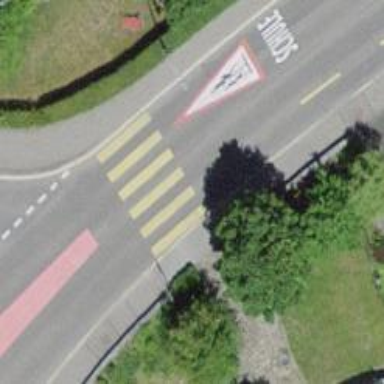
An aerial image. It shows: Marked crossing with zebra stripes on the road.